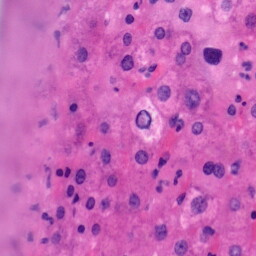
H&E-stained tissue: Liver